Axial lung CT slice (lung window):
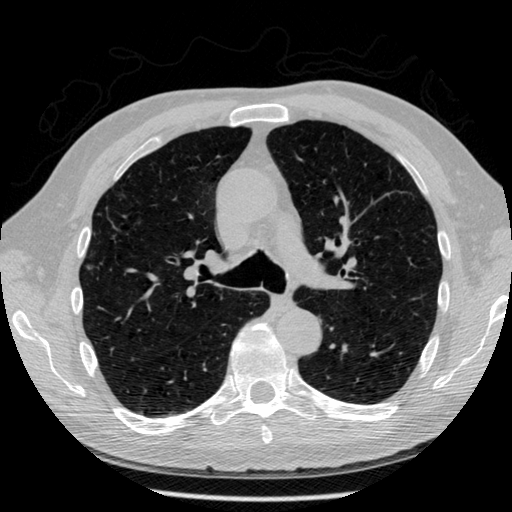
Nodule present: yes
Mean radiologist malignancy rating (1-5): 4